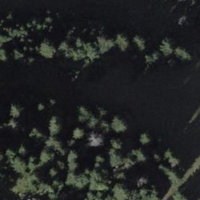
EUNIS habitat code: 23
Species observed at this site:
Corvus corax